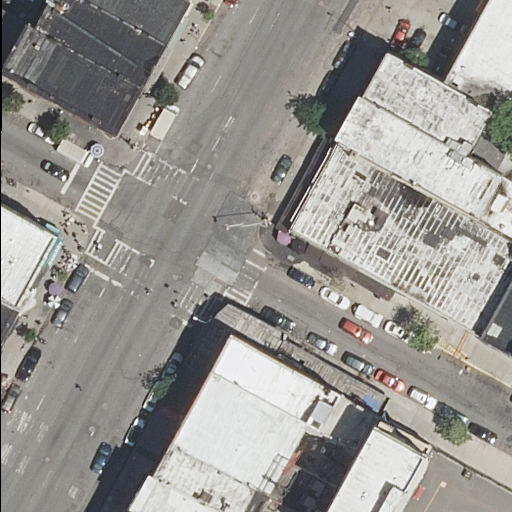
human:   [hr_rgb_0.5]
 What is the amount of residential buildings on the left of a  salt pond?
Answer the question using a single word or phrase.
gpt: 0

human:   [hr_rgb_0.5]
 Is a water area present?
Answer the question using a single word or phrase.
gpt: no

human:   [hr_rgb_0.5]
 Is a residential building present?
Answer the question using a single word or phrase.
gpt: yes

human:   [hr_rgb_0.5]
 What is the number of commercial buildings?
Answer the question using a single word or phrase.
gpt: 0

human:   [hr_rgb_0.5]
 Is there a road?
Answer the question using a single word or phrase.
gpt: yes

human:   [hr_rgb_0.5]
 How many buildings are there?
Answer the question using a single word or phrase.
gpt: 18

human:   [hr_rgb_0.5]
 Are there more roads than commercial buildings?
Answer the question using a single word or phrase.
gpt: yes

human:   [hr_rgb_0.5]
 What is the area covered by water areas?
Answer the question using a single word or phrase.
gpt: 0m2

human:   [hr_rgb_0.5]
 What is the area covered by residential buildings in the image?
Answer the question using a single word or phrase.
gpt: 3150m2

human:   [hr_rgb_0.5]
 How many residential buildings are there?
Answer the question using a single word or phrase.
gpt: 18

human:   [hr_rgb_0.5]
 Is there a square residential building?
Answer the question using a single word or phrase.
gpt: no

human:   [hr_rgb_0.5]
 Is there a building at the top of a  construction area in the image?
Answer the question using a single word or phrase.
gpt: no

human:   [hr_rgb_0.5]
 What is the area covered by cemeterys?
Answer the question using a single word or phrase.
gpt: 0m2

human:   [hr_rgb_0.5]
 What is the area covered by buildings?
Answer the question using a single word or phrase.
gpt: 3150m2

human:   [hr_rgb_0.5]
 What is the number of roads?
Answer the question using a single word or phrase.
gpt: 2

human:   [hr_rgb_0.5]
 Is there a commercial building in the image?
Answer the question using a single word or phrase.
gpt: no

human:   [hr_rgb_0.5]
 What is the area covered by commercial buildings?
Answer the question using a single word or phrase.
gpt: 0m2

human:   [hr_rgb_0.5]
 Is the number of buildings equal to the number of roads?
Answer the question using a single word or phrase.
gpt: no

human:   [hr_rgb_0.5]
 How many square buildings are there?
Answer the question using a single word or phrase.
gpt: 0

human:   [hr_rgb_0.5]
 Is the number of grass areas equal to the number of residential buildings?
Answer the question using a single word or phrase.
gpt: no

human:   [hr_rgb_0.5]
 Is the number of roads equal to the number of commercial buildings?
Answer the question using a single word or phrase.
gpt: no

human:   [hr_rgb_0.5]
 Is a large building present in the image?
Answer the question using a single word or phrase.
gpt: yes

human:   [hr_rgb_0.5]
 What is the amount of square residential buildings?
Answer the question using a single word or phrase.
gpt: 0

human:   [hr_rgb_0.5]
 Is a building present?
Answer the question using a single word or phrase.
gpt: yes

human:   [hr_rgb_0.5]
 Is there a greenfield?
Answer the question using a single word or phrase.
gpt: no

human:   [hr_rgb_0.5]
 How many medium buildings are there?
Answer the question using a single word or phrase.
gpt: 10

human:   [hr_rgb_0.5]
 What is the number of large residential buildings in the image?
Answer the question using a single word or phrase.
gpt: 1

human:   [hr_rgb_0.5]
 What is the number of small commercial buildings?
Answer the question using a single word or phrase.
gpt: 0

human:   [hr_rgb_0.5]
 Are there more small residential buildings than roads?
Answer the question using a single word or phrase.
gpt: yes

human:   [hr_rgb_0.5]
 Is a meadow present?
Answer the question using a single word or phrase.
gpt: no

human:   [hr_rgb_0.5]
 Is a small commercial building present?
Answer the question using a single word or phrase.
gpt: no

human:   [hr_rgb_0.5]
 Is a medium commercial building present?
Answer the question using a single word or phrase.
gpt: no

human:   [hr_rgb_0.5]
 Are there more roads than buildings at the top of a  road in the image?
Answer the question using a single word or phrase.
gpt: no

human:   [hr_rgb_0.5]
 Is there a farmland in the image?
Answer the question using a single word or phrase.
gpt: no

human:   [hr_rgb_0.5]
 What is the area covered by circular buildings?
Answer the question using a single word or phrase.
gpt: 0m2

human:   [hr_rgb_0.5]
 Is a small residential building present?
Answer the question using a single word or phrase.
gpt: yes

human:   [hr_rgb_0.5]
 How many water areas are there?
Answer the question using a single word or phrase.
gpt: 0

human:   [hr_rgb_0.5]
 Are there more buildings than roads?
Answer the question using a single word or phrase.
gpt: yes

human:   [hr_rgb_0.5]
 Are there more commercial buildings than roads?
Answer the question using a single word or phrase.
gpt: no

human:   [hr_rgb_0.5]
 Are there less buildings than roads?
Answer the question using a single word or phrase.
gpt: no

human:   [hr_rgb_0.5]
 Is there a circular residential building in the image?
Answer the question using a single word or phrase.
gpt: no

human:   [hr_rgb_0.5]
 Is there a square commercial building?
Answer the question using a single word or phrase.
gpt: no

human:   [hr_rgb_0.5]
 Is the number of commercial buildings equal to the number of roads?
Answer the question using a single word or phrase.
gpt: no

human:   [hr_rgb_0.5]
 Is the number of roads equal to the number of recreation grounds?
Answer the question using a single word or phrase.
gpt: no

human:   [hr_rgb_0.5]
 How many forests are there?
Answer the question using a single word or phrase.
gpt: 0

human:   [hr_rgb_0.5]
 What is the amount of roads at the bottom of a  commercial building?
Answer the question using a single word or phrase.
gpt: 0

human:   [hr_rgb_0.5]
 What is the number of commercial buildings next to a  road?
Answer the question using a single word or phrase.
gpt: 0

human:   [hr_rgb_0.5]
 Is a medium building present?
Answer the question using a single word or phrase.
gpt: yes

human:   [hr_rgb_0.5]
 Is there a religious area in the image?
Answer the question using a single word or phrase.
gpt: no

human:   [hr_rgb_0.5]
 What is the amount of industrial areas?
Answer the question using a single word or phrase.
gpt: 0

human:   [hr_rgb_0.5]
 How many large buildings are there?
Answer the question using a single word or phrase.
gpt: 1

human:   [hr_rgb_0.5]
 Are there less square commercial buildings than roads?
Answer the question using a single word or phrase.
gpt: yes

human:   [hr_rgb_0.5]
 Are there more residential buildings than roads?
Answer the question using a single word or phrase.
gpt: yes

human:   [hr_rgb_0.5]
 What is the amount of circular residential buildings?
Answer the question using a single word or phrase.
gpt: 0

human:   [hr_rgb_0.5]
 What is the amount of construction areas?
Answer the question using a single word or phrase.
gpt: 0

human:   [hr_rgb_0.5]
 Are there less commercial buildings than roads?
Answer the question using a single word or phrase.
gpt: yes

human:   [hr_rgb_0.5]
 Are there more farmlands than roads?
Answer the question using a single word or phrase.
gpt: no

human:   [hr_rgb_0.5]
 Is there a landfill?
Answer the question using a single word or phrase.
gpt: no

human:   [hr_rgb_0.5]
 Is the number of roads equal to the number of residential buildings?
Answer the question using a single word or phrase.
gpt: no

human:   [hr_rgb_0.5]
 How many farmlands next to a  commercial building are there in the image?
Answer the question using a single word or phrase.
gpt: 0

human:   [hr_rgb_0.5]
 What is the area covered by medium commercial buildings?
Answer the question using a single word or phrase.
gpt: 0m2

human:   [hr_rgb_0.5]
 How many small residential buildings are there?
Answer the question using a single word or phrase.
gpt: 7

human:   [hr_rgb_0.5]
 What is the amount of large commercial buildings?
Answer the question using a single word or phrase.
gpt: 0

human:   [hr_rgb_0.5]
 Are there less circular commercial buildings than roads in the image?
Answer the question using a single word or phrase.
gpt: yes